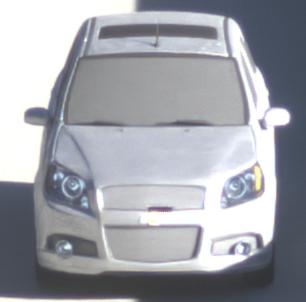
Make: Chevrolet
Model: Aveo 1.2
Detailed model: Aveo
Model produced from: 2008/06
Model produced until: 2011/01
Doors: 3
Color: white
Road condition: dry road
Daytime: sunrise or sunset
Contrast: medium contrast